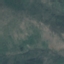
Land use / land cover class: HerbaceousVegetation